Question: I am using bootstrap 3
I have a div which contains a search form.
I want to align the select boxes in the manner, as shown in the attached image.I also need (Price Slider) or space for price slider
<URL>

'''
<div class="row">
<div class="col-md-6 col-sm-6">
<div class="panel panel-default">
<div class="panel-heading"><h4>Slider</h4></div>
<div class="panel-body">
<!------------------slider----------------->
<div class="carousel slide" id="carousel-199165">
<ol class="carousel-indicators">
<li class="active" data-slide-to="0" data-target="#carousel-199165">
</li>
<li data-slide-to="1" data-target="#carousel-199165">
</li>
<li data-slide-to="2" data-target="#carousel-199165">
</li>
</ol>
<div class="carousel-inner">
<div class="item active">
<img alt="" src="http://lorempixel.com/1600/500/sports/1" />
</div>
<div class="item">
<img alt="" src="http://lorempixel.com/1600/500/sports/2" />
</div>
<div class="item">
<img alt="" src="http://lorempixel.com/1600/500/sports/3" />
</div>
</div>
<a class="left carousel-control" href="#carousel-199165" data-slide="prev">
<span class="glyphicon glyphicon-chevron-left"></span></a>
<a class="right carousel-control" href="#carousel-199165" data-slide="next">
<span class="glyphicon glyphicon-chevron-right"></span></a>
</div>
<!------------------slider-end---------------->
</div>
</div>
</div>
<div class="col-md-6 col-sm-6">
<div class="well">
<form class="form">
<h4>Quick Search</h4>
<div class="form-group">
<select class="form-control">
<option>Propery</option>
<option>Ketchup</option>
<option>Relish</option>
</select>
</div>
<div class="form-group">
<select class="form-control">
<option>City</option>
<option>Ketchup</option>
<option>Relish</option>
</select>
</div>
<div class="form-group">
<select class="form-control">
<option>Area</option>
<option>Ketchup</option>
<option>Relish</option>
</select>
</div>
<span class="input-group-btn"><button class="btn btn-sm btn-primary" type="button">Search</button></span>
</form>
</div>
</div>
</div>
</div>
'''
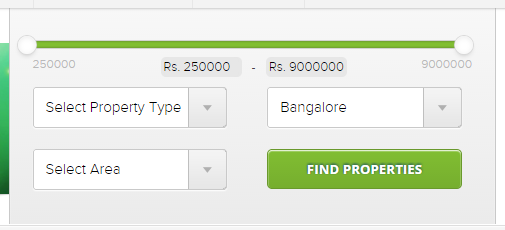
Answer: Code for property search section: just add class 'col-md-6' in the div with class 'form-group' and for search button place the button in seperate div of class 'col-md-6' and replace class 'btn-sm' with 'btn-block'.
'''
<div class="col-md-6 col-sm-6">
<div class="well">
<form class="form">
<h4>Quick Search</h4>
<div class="col-md-12">
<p>Your Price Slider</p>
</div>
<div class="row">
<div class="form-group col-md-6">
<select class="form-control">
<option>Propery</option>
<option>Ketchup</option>
<option>Relish</option>
</select>
</div>
<div class="form-group col-md-6">
<select class="form-control">
<option>City</option>
<option>Ketchup</option>
<option>Relish</option>
</select>
</div>
<div class="form-group col-md-6">
<select class="form-control">
<option>Area</option>
<option>Ketchup</option>
<option>Relish</option>
</select>
</div>
<div class="col-md-6">
<button class="btn btn-block btn-primary" type="button">Search</button>
</div>
</div>
</form>
</div>
'''